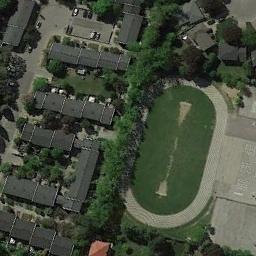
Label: ground_track_field